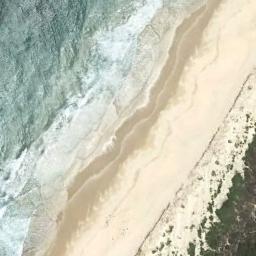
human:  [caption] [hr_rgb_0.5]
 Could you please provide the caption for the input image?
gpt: The beach is composed of blue seawater and a yellow coast with sparse green plants .

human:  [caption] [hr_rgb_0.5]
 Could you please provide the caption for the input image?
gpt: The beach with khaki sand and the land next to the beach is covered with some green plants .

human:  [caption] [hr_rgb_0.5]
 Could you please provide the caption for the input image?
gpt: There are many green plants near the beach .

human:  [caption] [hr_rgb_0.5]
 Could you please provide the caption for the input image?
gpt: Off-white water and light yellow and sandy beach .

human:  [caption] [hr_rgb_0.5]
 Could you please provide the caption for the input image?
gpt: The grass is beside the beach .